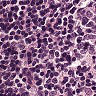
Metastatic tissue present: no